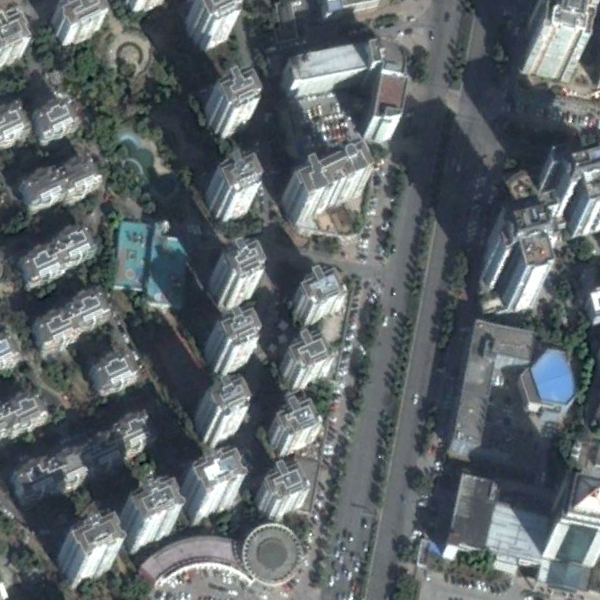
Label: Commercial